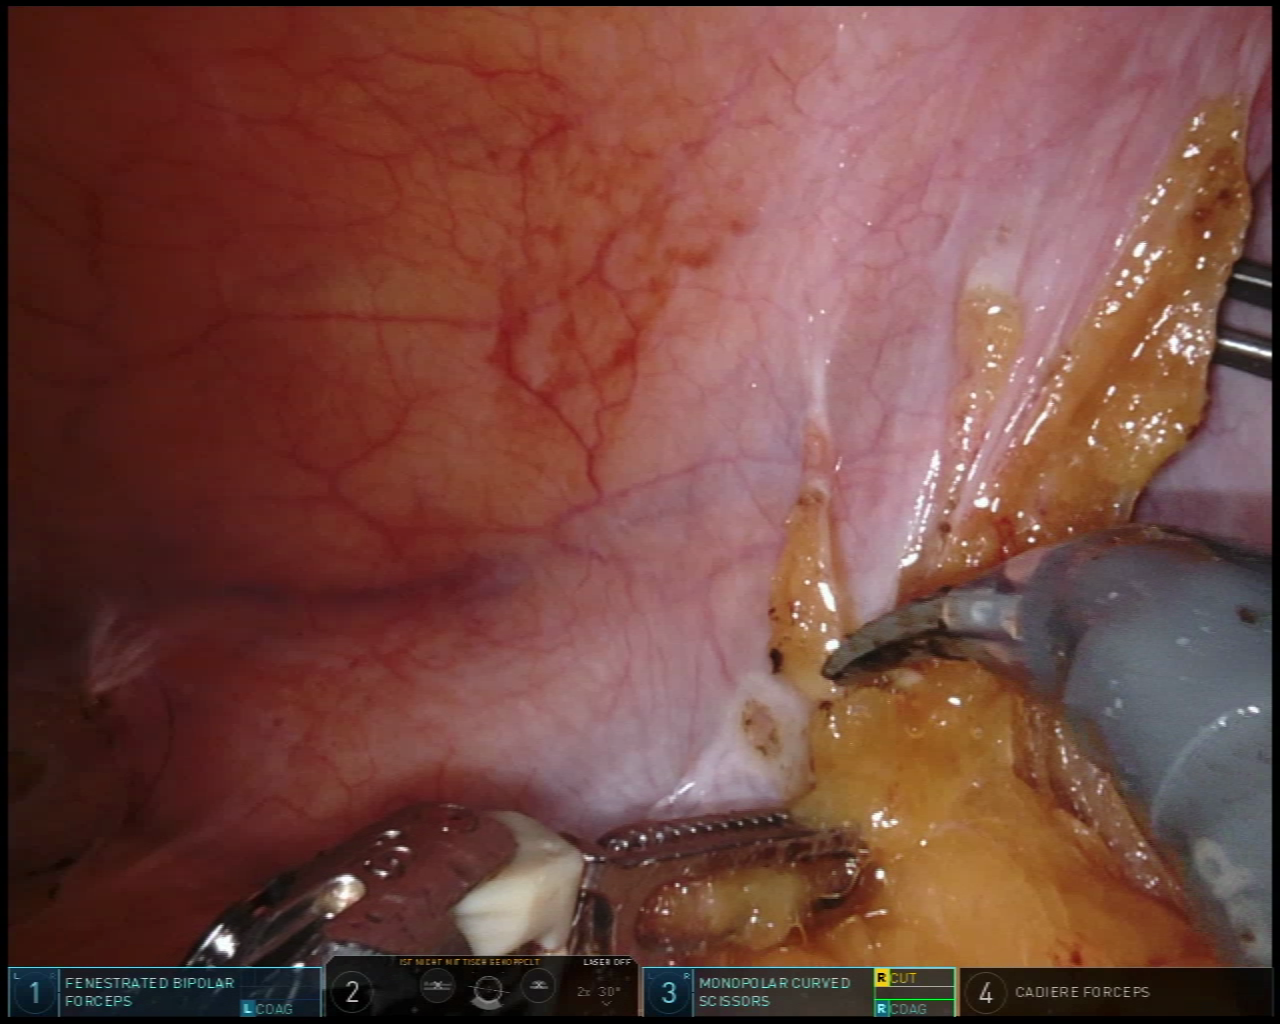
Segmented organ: abdominal_wall
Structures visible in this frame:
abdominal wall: yes
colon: no
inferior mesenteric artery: no
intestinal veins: no
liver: no
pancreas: no
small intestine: no
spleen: no
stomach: no
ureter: no
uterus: no
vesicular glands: no